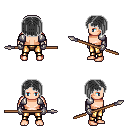
a pixel art fantasy rpg character, male body template, human, light skin, steel arm armor, gold greaves, gray pageboy hairstyle, metal gloves, spear, four views (front, back, left, right), 2x2 character sprite sheet, small pixel art, hard edges, no anti-aliasing